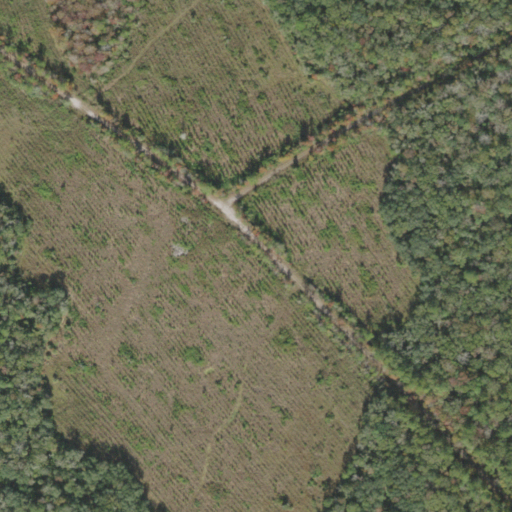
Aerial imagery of island in Florida named Simone Island containing woody wetlands, grassland, evergreen forest, mixed forest, shrub, and deciduous forest